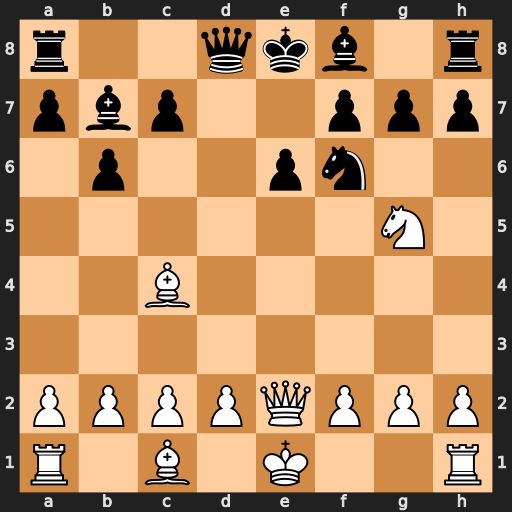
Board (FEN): r2qkb1r/pbp2ppp/1p2pn2/6N1/2B5/8/PPPPQPPP/R1B1K2R
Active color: w
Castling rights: KQkq
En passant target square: -
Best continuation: Nxf7 Kxf7 Bxe6+ Ke8 Bd5+